Question: Number list not running with Vue.js

but this is how I sent it. Is there a solution to this?
The code I wrote for Vue.js output is as follows
'''
p(v-html="selectedProduct.description")
'''
<URL>
<URL>
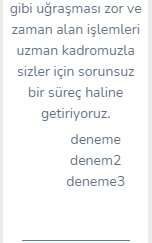
Answer: Make sure any of your 'ol' or 'ul' default style 'list-style-type' property is overwritten. If it's overwritten you can override the style under your component.
'''
<style scoped>
ol {
list-style-type: decimal;
}
</style>
'''
'HTML' template
'''
<div id="app">
<div v-html="decription"></div>
</div>
'''
'data' will be
'''
data() {
return {
decription: '<p>Lorem Ipsum is simply dummy text of the printing and typesetting industry. Lorem Ipsum has been the industry's standard dummy text ever since the 1500s, when an unknown printer took a galley of type and scrambled it to make a type specimen book. It has survived not only five centuries, but also the leap into electronic typesetting, remaining essentially unchanged. It was popularised in the 1960s with the release of Letraset sheets containing Lorem Ipsum passages, and more recently with desktop publishing software like Aldus PageMaker including versions of Lorem Ipsum.</p>
<ol>
<li>deneme</li>
<li>denem2</li>
<li>denem3</li>
</ol>',
};
}
'''
Check the 'output':
<URL>
<URL>